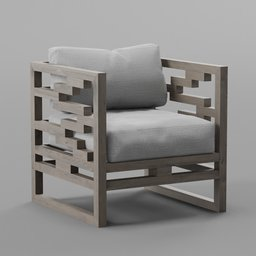
Label: furniture